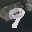
Label: 9